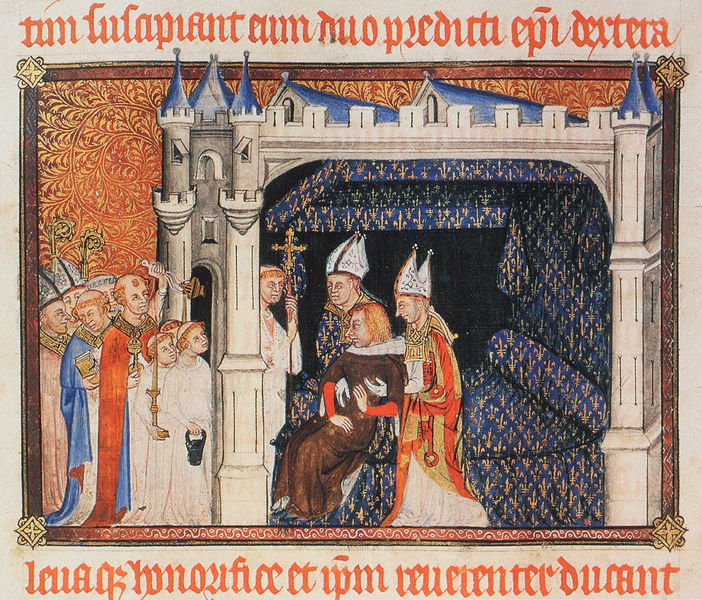
Titel: Buch zur Krönung Charles V von Frankreich/ Coronation Book of Charles V of France
Institution: British Library
Schlagwörter: blau, mann, weiß, sitzen, braun, bunt, orange, zimmer, dach, rot, schloss, rahmen, bild, kirche, gold, kutte, krone, turm, schrift, sitz, stab, jungen, bischof, könig, papst, glatze, bett, zinnen, buch, burg, kreuz, türme, palast, seite, text, portal, krönung, priester, weihrauch, mönch, mitra, mönche, tiara, lilien, eimer, kronen, tonsur, litzen, buchmalerei, illumination, en, s